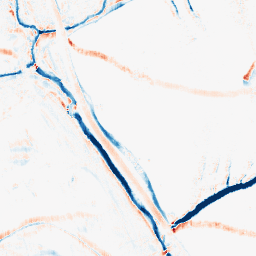
Category: morphological
Decomposition family: morphological_rect
Decomposition parameters: operation: average
width: 5
height: 10
Upsampling method: quadratic
Upsampling parameters: scale: 4
Upsampling scale: 4